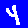
Digit: 4